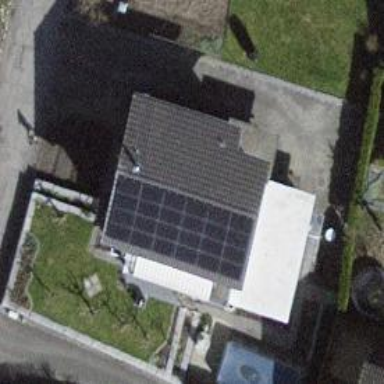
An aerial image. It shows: Solar power generator using photovoltaic panels.